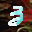
Label: 3